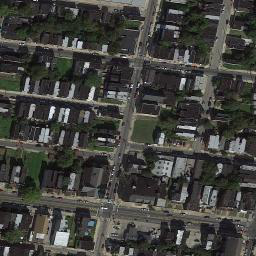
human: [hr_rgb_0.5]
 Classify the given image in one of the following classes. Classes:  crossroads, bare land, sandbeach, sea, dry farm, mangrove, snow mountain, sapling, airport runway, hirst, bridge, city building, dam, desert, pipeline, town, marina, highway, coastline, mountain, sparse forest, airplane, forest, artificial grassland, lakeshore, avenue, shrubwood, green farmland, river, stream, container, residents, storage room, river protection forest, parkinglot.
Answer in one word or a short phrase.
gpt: town